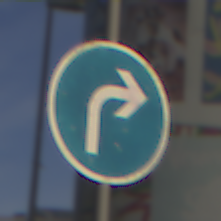
Verkehrszeichen: VorgeschriebeneFahrtrichtungRechts
Umgebung: Outdoor, Urban
Tageszeit: MorningAfternoon
Wetter: PartlyCloudy
Licht: Natural
Jahreszeit: NotSpecified
Kontrast: MediumContrast